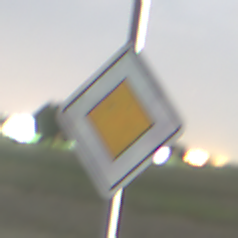
Verkehrszeichen: Vorfahrtsstrasse
Umgebung: Outdoor, Nature
Tageszeit: Night
Wetter: Overcast
Licht: Artificial
Jahreszeit: NotSpecified
Kontrast: LowContrast